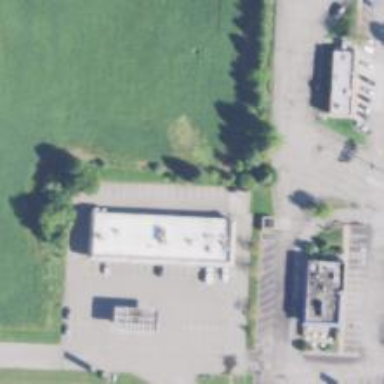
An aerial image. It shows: Convenience shop.